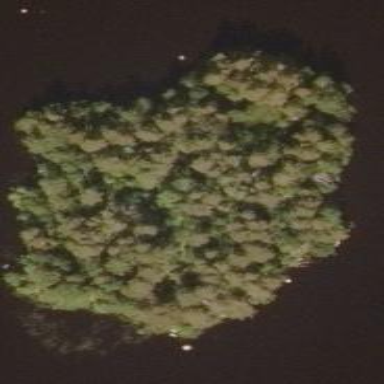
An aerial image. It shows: Islet surrounded by woodland.